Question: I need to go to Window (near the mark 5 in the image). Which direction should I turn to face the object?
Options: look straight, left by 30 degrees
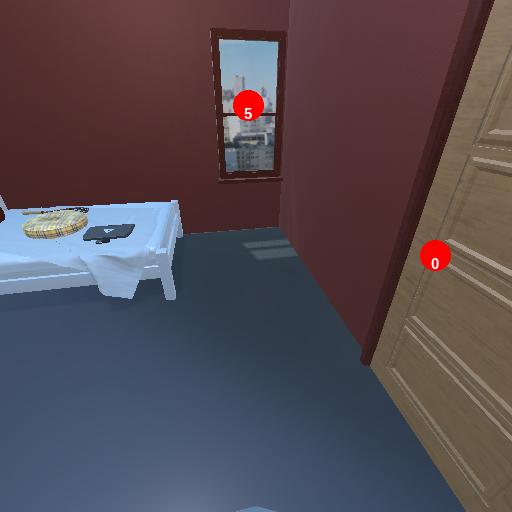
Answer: look straight